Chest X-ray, PA view. Patient: 62 years old, sex M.
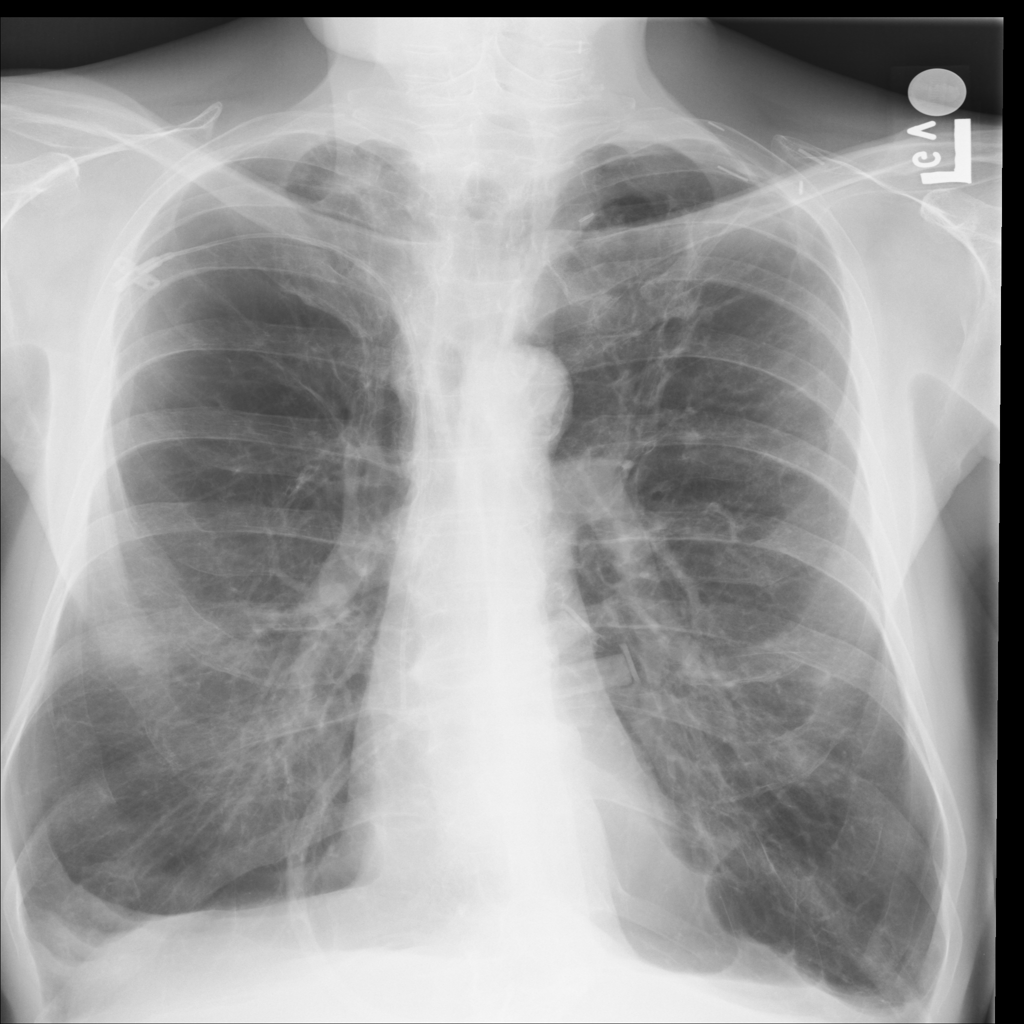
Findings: No Finding